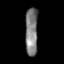
Tissue: skin
Cell type: Epithelial cells
Senescence score: 0.7266
Nuclear area (px): 585
Mean DAPI intensity: 127.356